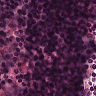
Metastatic tissue present: no